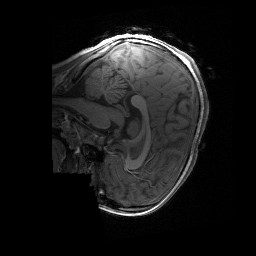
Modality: T1w
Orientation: sagittal
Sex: female
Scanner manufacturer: siemens
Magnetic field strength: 3 T
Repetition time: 1.9 s
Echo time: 0.00243 s